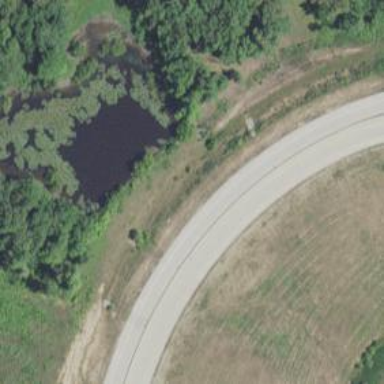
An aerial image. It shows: Trunk link highway.